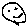
Label: smiley face